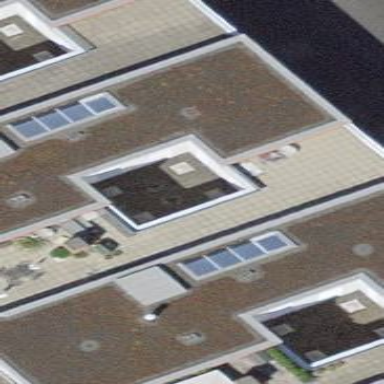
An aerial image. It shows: Residential building.